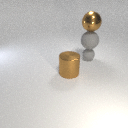
large gray rubber sphere above small gray rubber sphere